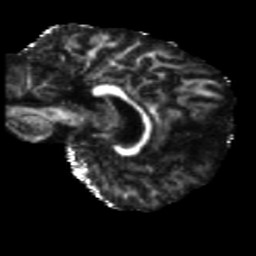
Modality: FA
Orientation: sagittal
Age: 42
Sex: male
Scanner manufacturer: siemens
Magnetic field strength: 3 T
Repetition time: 5.47 s
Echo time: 0.0854 s